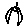
Label: bird